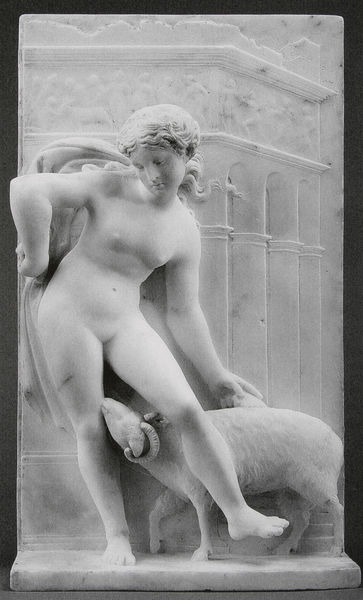
Titel: Pan und Luna
Künstler: Antonio Minelli
Standort: München
Institution: Bayerisches Nationalmuseum
Schlagwörter: akt, fuß, hand, kopf, körper, nackt, schatten, umhang, weiß, mädchen, bewegung, brust, busen, frau, haar, hintergrund, licht, marmor, nase, säule, säulen, dach, gebäude, haus, schleier, tier, tuch, flächig, trinken, wand, architektur, arm, arme, sockel, stehen, stein, auge, figur, gewand, haare, mantel, decke, kind, locken, renaissance, engel, skulptur, statue, beine, bewegt, fell, hufe, relief, bein, brüste, liebe, italien, giebel, mauer, füsse, weiblich, gesenkt, nabel, bauch, plastik, plinthe, erotik, scham, foto, fotografie, ellebogen, spiel, barfuss, lamm, schaf, antike, knabe, nakt, allegorie, arkaden, kapitell, fries, gesims, antik, riechen, griechisch, venus, tempel, opfer, hörner, abstufung, weich, bock, hammel, verdreht, ziege, lecken, antikisch, rafael, anmut, römisch, mamor, triumphbogen, michelangelo, hochrelief, figurenfries, anfassen, gleichgewicht, widder, flachrelief, schafsbock, sodomie, manor, alto relief, sulptur, rundsäulen, shcaf, ungleichgewicht, büse, kurze beine, tempel marmor